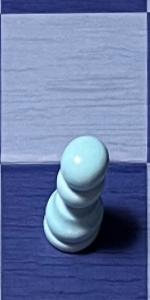
Label: Pawn_White